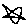
Label: star